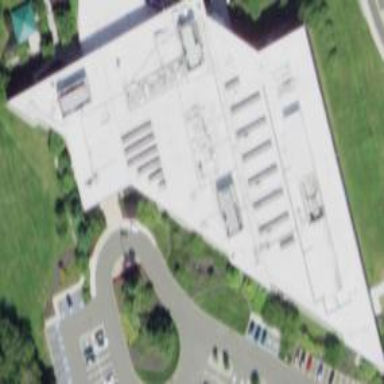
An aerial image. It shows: Office building.